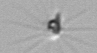
Label: Calciopappus